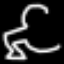
Label: frog